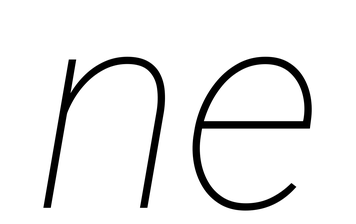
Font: Roboto-Italic_Thin_Italic